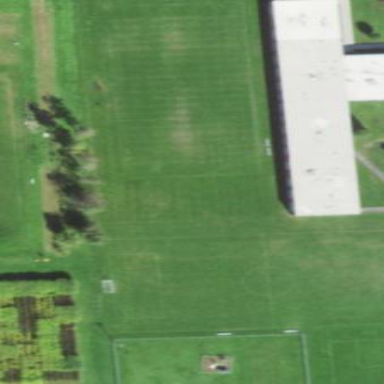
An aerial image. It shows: Soccer pitch for leisure land activities.